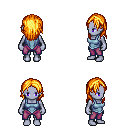
a pixel art fantasy rpg character, female body template, dark elf, purple skin, blue vest, magenta pants, light blonde long hairstyle, four views (front, back, left, right), 2x2 character sprite sheet, small pixel art, hard edges, no anti-aliasing